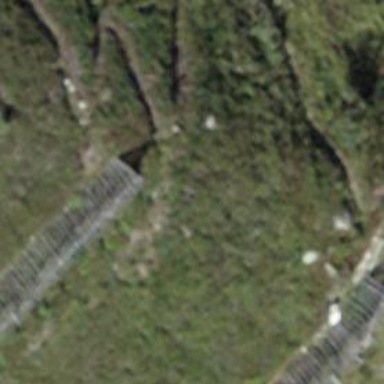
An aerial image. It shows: Avalanche protection barrier.